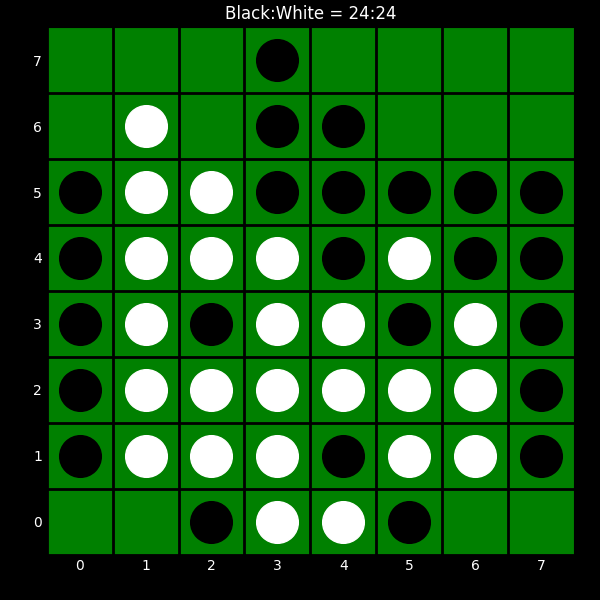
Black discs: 24
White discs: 24